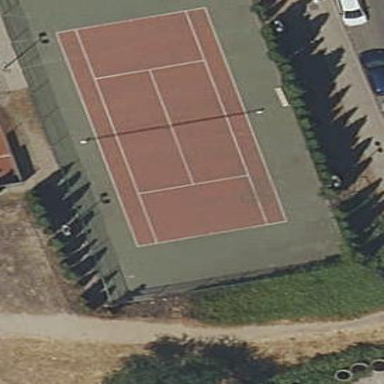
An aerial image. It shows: Tennis court on the leisure land pitch.